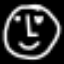
Label: clock